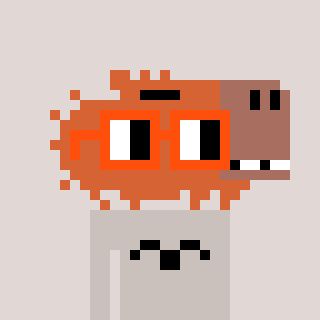
a pixel art character with square orange glasses, a capybara-shaped head and a foggrey-colored body on a warm background